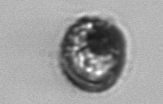
Label: Proterythropsis